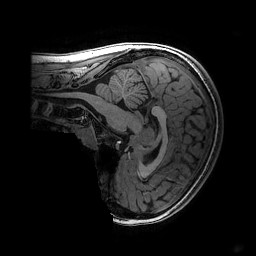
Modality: T1w
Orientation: sagittal
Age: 14
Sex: female
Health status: ill
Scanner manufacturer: ge
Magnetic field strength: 3 T
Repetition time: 0.007664 s
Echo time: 0.00342 s